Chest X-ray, PA view. Patient: 68 years old, sex M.
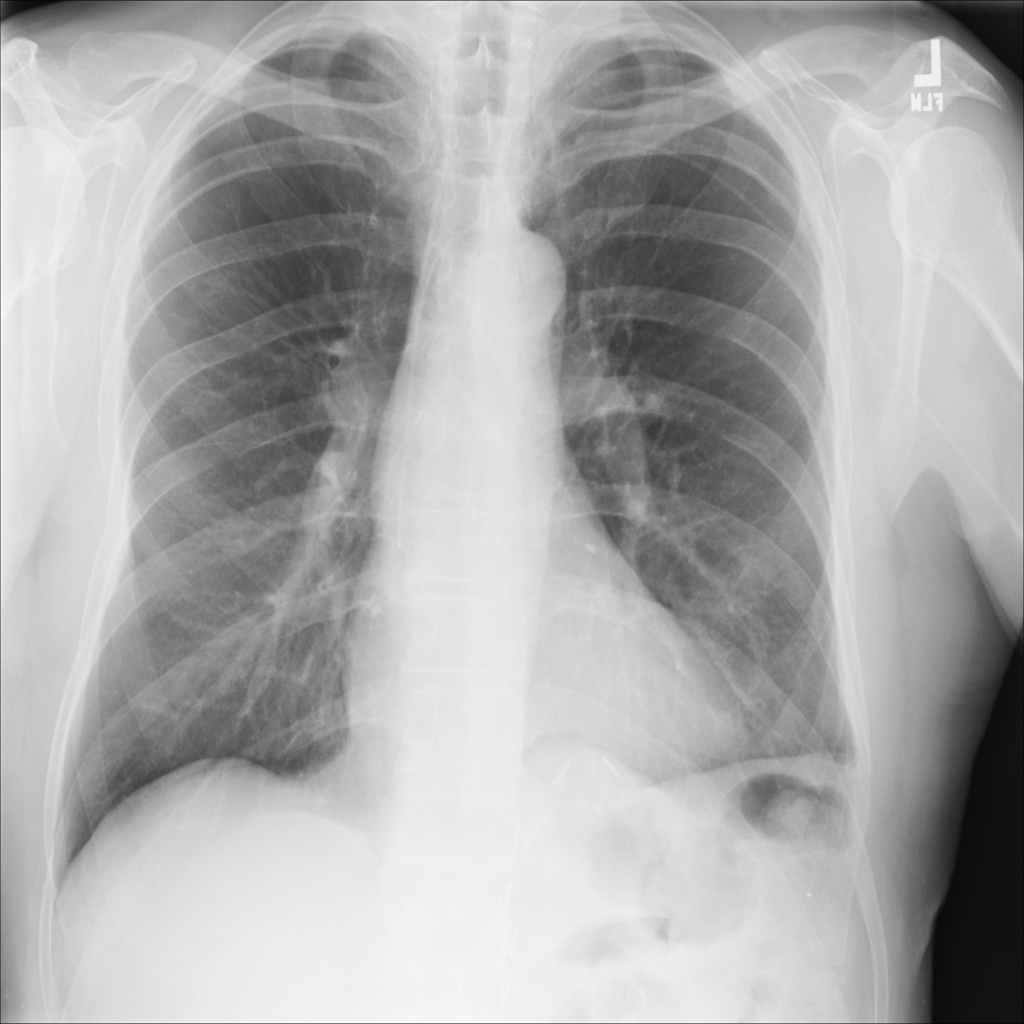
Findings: No Finding